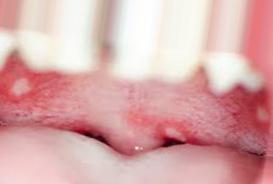
Condition: Mouth Ulcer